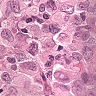
Metastatic tissue present: yes